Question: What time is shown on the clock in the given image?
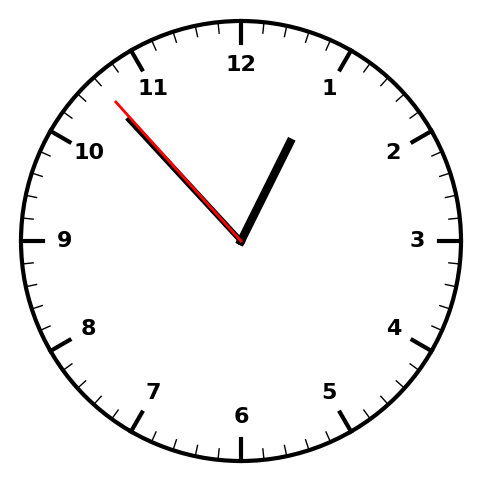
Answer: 12:52:53